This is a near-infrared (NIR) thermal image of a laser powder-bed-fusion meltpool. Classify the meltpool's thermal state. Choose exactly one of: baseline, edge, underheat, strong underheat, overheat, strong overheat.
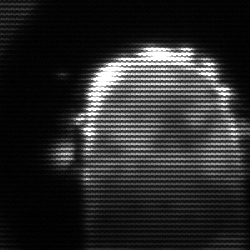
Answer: baseline